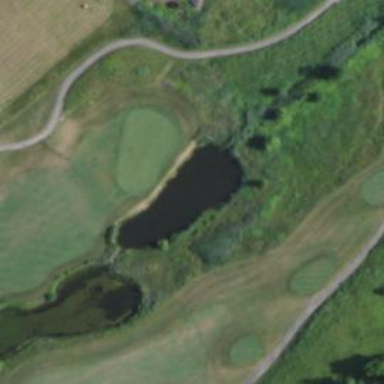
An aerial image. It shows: Water hazard in golf course. The hazard is natural water feature.